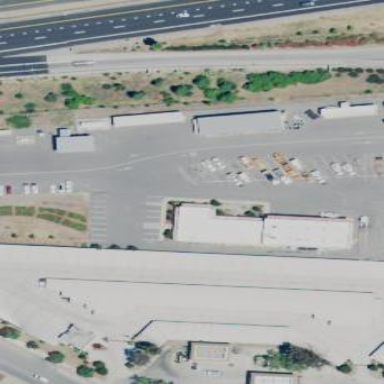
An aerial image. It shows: Storage rental shop.